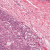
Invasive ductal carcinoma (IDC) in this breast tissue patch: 0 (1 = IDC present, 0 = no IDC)